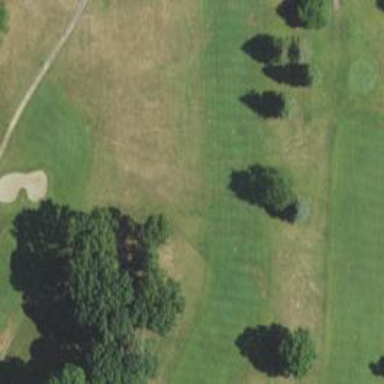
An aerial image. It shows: View of golf hole.